Question: I am kind of new to Android, I am trying to implement a Sliding Menu, so I followed some tutorials and ended up with these codes:
Activity:
'''
public class MercadoriaFormActivity extends AbstractActivity {
@Inject
MercadoriaService mercadoriaService;
@InjectView(R.id.toolbarMercadoria)
Toolbar toolbar;
@InjectView(R.id.pagerMercadoriaForm)
ViewPager pager;
@InjectView(R.id.tabsMercadoria)
SlidingTabLayout tabs;
private MercadoriaFragmentPageAdapter adapter;
@Override
public void onCreate(Bundle savedInstanceState) {
super.onCreate(savedInstanceState);
setContentView(R.layout.activity_form_mercadoria);
setSupportActionBar(toolbar);
adapter = new MercadoriaFragmentPageAdapter(getSupportFragmentManager());
pager.setAdapter(adapter);
tabs.setDistributeEvenly(true);
tabs.setCustomTabColorizer(new SlidingTabLayout.TabColorizer() {
@Override
public int getIndicatorColor(int position) {
return getResources().getColor(R.color.primary_dark);
}
});
tabs.setViewPager(pager);
}
@Override
public boolean onCreateOptionsMenu(Menu menu) {
getMenuInflater().inflate(R.menu.menu_mercadoria_form, menu);
return true;
}
}
'''
my Layout:
'''
<LinearLayout xmlns:android="http://schemas.android.com/apk/res/android"
android:layout_width="match_parent"
android:layout_height="match_parent"
android:orientation="vertical">
<include
android:id="@+id/toolbarMercadoria"
layout="@layout/toolbar_default"
android:layout_height="wrap_content"
android:layout_width="match_parent"
/>
<foxy.com.br.mobile.controller.widget.SlidingTabLayout
android:id="@+id/tabsMercadoria"
android:layout_width="match_parent"
android:layout_height="wrap_content"
android:elevation="2dp"
android:background="@color/primary"/>
<android.support.v4.view.ViewPager
android:id="@+id/pagerMercadoriaForm"
android:paddingLeft="@dimen/activity_horizontal_margin"
android:paddingRight="@dimen/activity_horizontal_margin"
android:paddingTop="@dimen/activity_vertical_margin"
android:paddingBottom="@dimen/activity_vertical_margin"
android:layout_width="match_parent"
android:layout_height="match_parent">
</android.support.v4.view.ViewPager>
</LinearLayout>
'''
My Adapter:
'''
public class MercadoriaFragmentPageAdapter extends FragmentPagerAdapter {
private static final int PAGES_NUMBER = 2;
private MercadoriaFormFragment mercadoriFormFragment;
private MercadoriaAvaliacoesSensoriaisFragment avaliacoesSensoriaisFragment;
public MercadoriaFragmentPageAdapter(FragmentManager fm) {
super(fm);
}
@Override
public Fragment getItem(int position) {
if (position == 0) {
return getMercadoriFormFragment();
}
if (position == 1) {
return getAvaliacoesSensoriaisFragment();
}
return null;
}
@Override
public int getCount() {
return PAGES_NUMBER;
}
@Override
public CharSequence getPageTitle(int position) {
if (position == 0) {
return "Dados";
}
if (position == 1) {
return "A. Sensoriais";
}
return null;
}
public MercadoriaAvaliacoesSensoriaisFragment getAvaliacoesSensoriaisFragment() {
if (avaliacoesSensoriaisFragment == null)
avaliacoesSensoriaisFragment = new MercadoriaAvaliacoesSensoriaisFragment();
return avaliacoesSensoriaisFragment;
}
public MercadoriaFormFragment getMercadoriFormFragment() {
if (mercadoriFormFragment == null)
mercadoriFormFragment = mercadoriFormFragment.newInstance();
return mercadoriFormFragment;
}
}
'''
But my tabs just won't show. I don't know what I missed, so I end up with this screen:

I can really use some help :B, if there is any kind of extra information I can supply, please let me know.
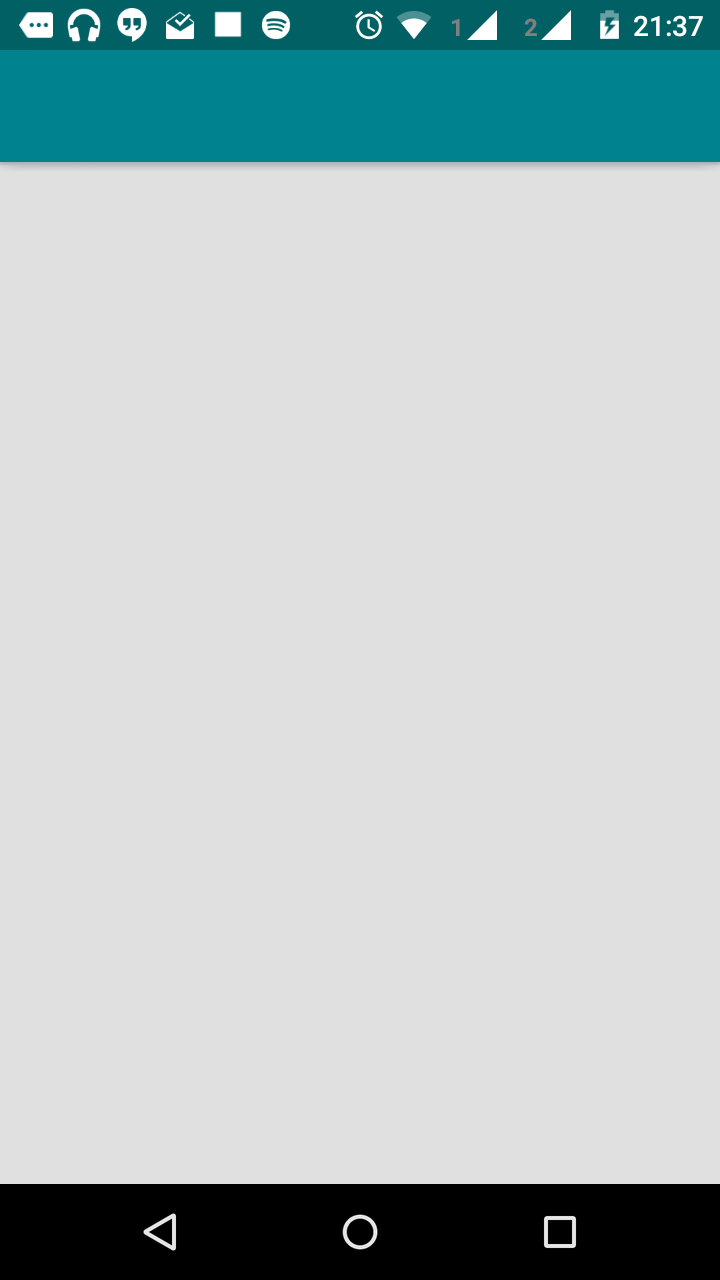
Answer: I found my problem, it wasnt clearly in my question because i didnt posted the AbstractActivity class, where I was already calling the setContent method, so the problem was that I was calling setContent twice..
Thanks for your help.